Question: Im getting " Google play services which some of your applications rely on..." crashes when I press the ok button.
Here is the code I am using:
'''
int status = GooglePlayServicesUtil.isGooglePlayServicesAvailable(this);
try {
if (status != ConnectionResult.SUCCESS) {
GooglePlayServicesUtil.getErrorDialog(status, this, RQS_GooglePlayServices).show();
}
} catch (Exception e) {
Log.e("Error: GooglePlayServiceUtil: ", "" + e);
}
'''
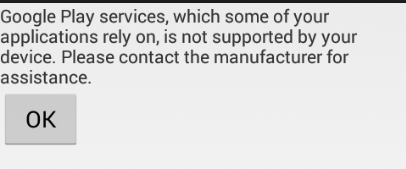
Answer: To use GooglePlay service on Android emulator you need Android emulator with an AVD that runs the Google APIs platform based on Android 4.2.2 (API Level >= 17) or higher.
Please refer to this official document <URL>